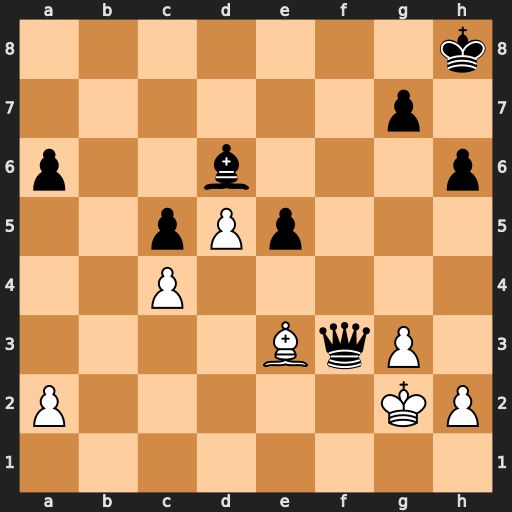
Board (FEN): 7k/6p1/p2b3p/2pPp3/2P5/4BqP1/P5KP/8
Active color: w
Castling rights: -
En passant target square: -
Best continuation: Kxf3